Question: If I have some VB Component open in the Excel VBE, with some text highlighted as shown,

Is there a way to programmatically grab the text
"zBool"?
Preferrably NOT using Sendkeys
6x New Zealand Steinlager Beers (a good solution), for another good solution
Q: Why do black sheep eat less than white sheep?
A: Because there aren't as many of them
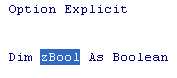
Answer: Add a reference to "Microsoft visual basic for applications extensibility..."
'''
Sub Tester()
Dim oVBE As vbe
Dim startLine As Long, startCol As Long
Dim endLine As Long, endCol As Long
Dim sContent As String, tmp As String, l As Long
Set oVBE = Application.vbe
oVBE.ActiveCodePane.GetSelection _
startLine, startCol, endLine, endCol
For l = startLine To endLine
tmp = oVBE.ActiveCodePane.CodeModule.Lines(l, 1)
If l = endLine Then tmp = Left(tmp, endCol - 1)
If l = startLine Then tmp = Right(tmp, (Len(tmp) - startCol) + 1)
sContent = sContent & IIf(Len(sContent) > 0, Chr(10), "") & _
tmp
Next l
Debug.Print sContent
End Sub
'''
GetSelection method:
<URL>
See here for how to use that returned information to access the actual text:
<URL>
- did that for you for my own education...
I'll put it on your tab ;-)